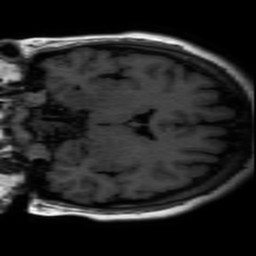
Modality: inplaneT1
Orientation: coronal
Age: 21
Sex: female
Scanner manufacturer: ge
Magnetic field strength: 3 T
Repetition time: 2.31 s
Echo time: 0.02345 s